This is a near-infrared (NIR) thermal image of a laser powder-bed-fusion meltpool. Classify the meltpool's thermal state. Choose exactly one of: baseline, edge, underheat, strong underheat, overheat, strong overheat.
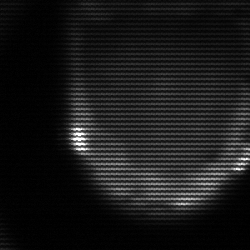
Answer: edge